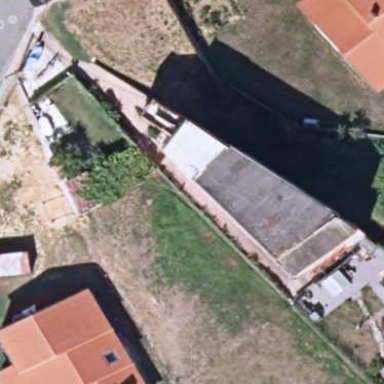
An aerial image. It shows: Simple house.